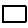
Label: square